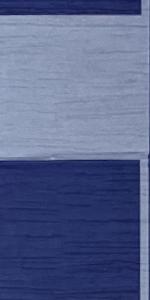
Label: Empty